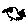
Label: bird